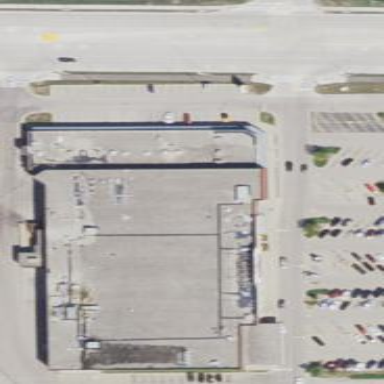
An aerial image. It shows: Retail building housing supermarket.